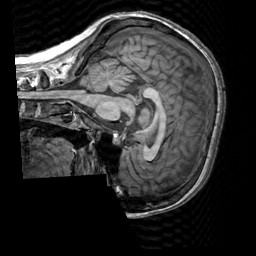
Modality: T1w
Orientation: sagittal
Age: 25
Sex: female
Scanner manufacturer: siemens
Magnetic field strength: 3 T
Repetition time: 2.3 s
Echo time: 0.00303 s